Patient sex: M
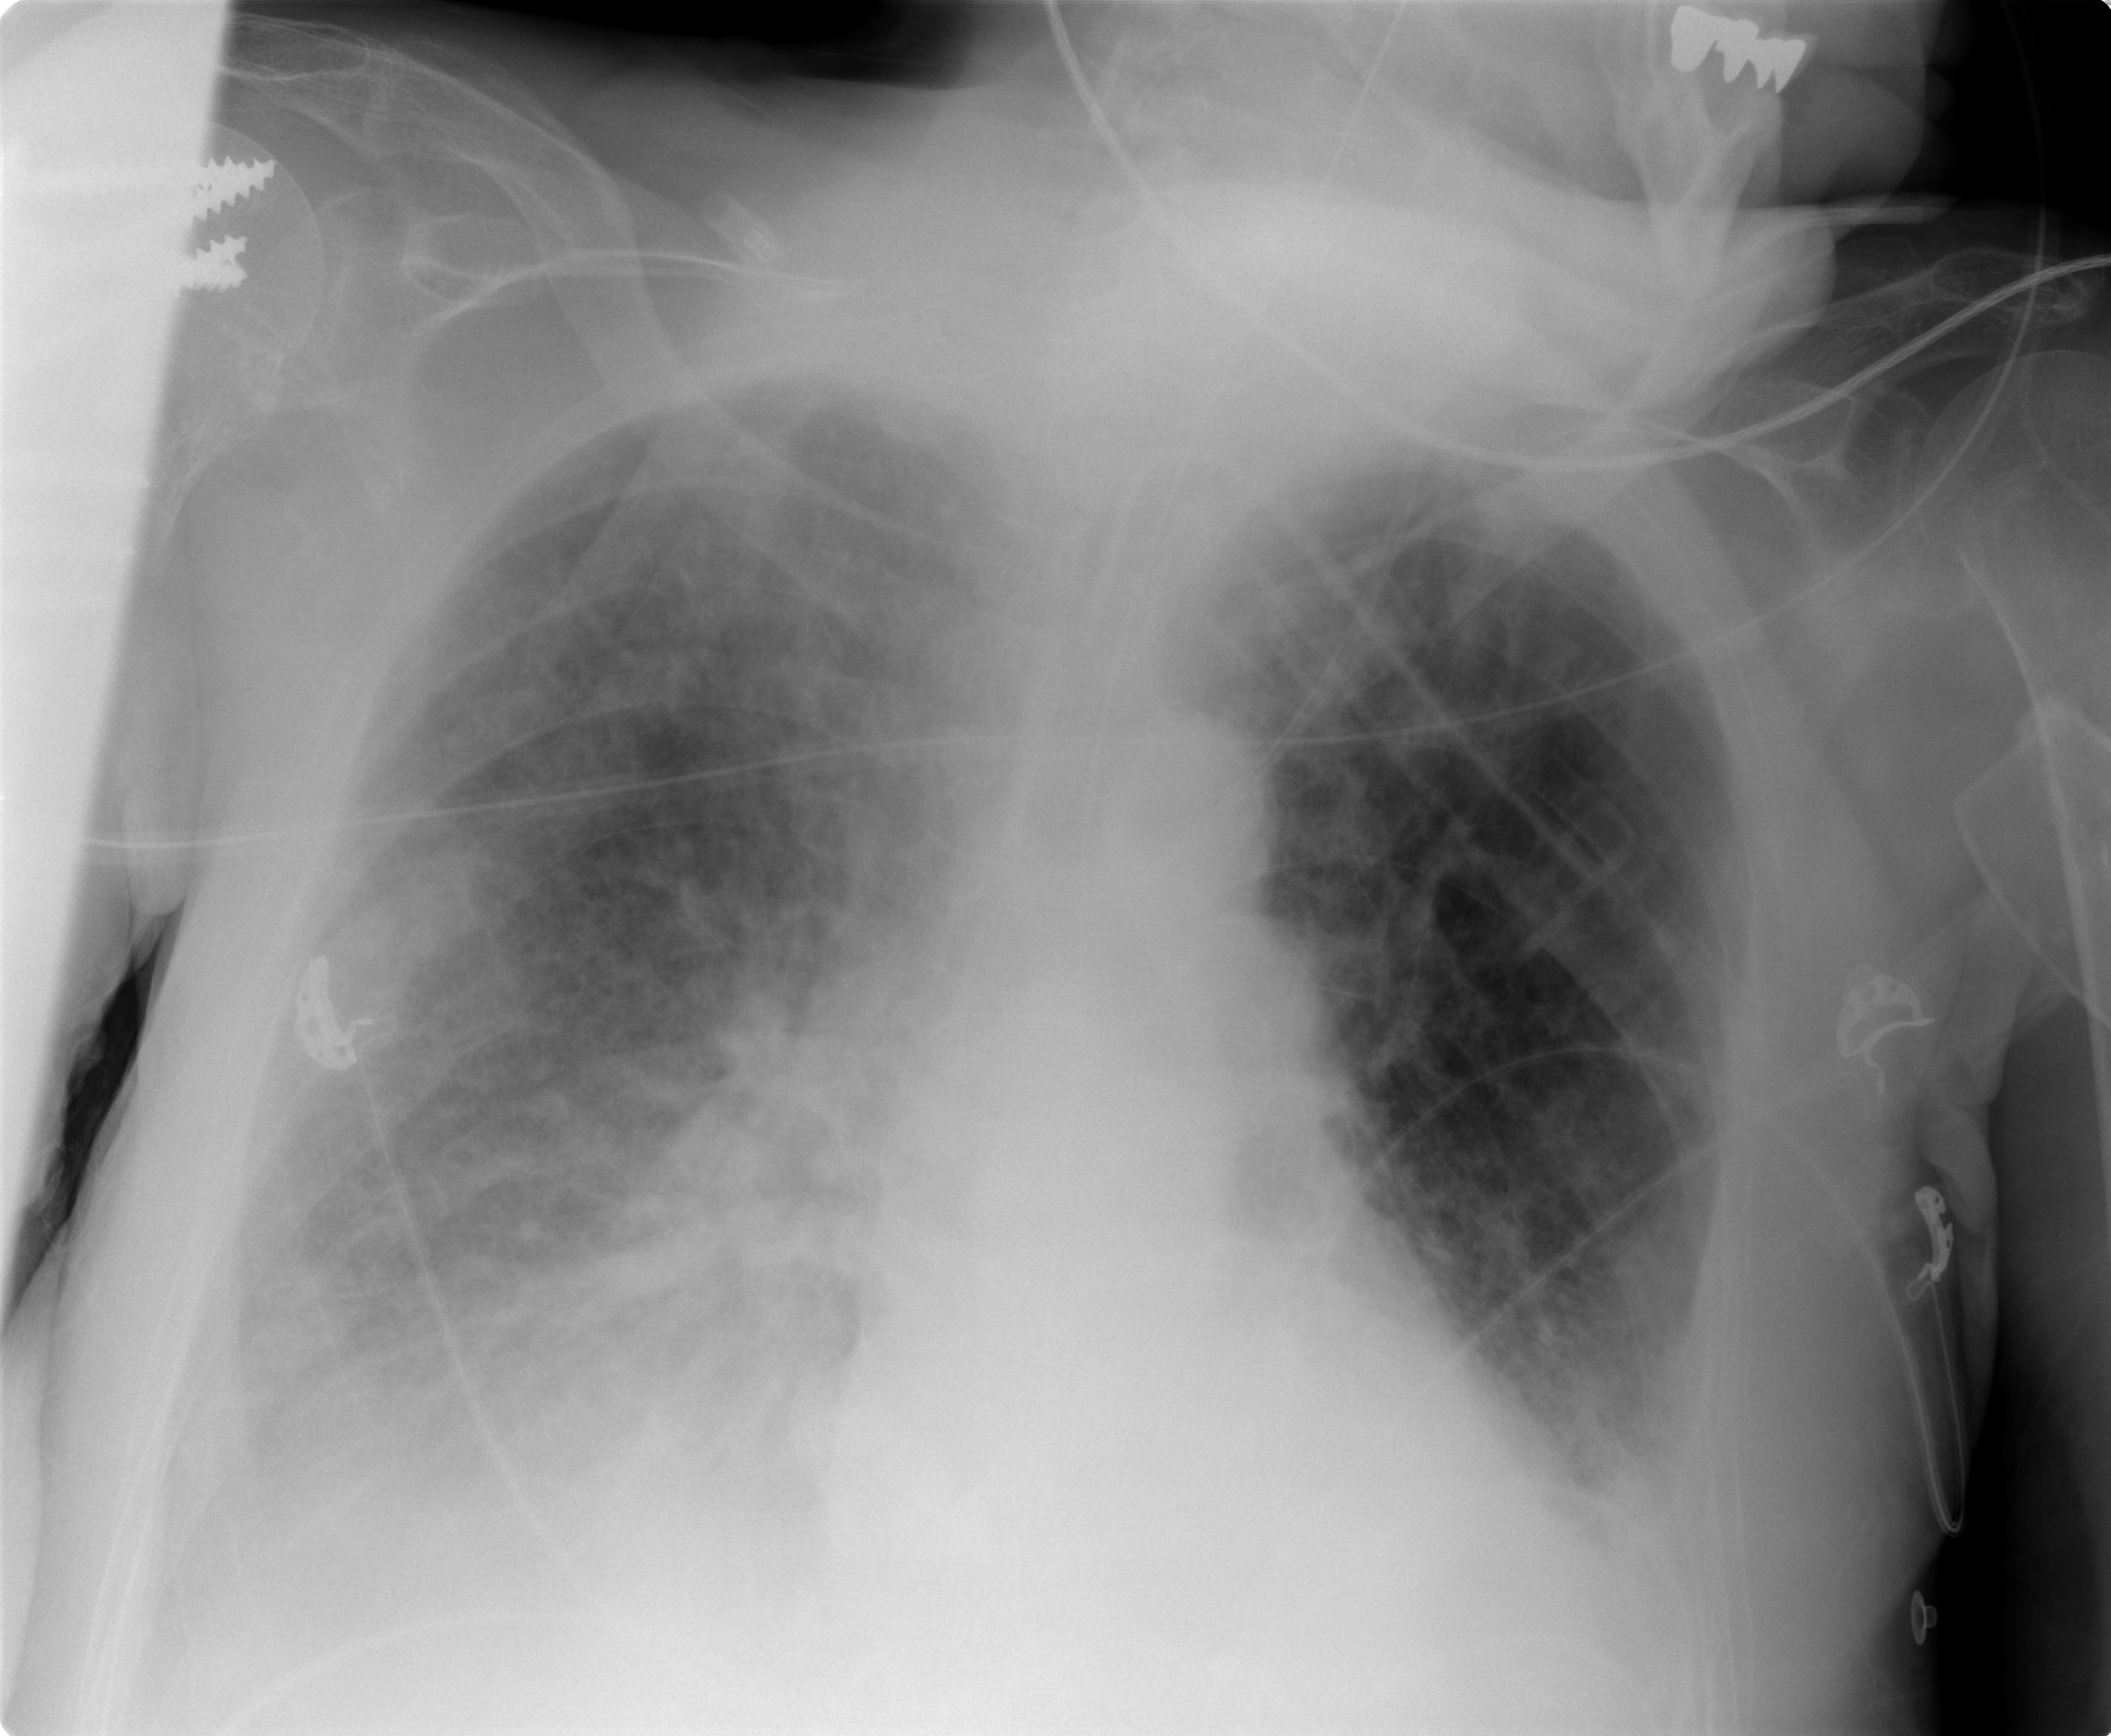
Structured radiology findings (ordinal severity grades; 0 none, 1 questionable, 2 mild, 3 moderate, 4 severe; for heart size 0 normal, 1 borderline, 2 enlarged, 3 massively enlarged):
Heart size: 0
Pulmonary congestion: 3
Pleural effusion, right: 2
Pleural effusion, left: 2
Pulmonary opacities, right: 3
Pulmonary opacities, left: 2
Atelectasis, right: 2
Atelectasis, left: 2